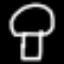
Label: mushroom